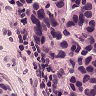
Metastatic tissue present: yes